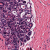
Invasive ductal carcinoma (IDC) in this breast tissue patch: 0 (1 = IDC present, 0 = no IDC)